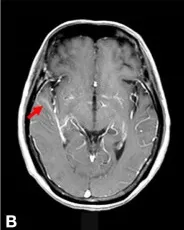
(B) Gadolinium-enhanced MRI of the brain showed mild to moderate cord enhancement in the right temporal lobe (shown by the red arrow).
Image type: radiology (mri)